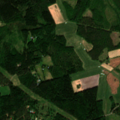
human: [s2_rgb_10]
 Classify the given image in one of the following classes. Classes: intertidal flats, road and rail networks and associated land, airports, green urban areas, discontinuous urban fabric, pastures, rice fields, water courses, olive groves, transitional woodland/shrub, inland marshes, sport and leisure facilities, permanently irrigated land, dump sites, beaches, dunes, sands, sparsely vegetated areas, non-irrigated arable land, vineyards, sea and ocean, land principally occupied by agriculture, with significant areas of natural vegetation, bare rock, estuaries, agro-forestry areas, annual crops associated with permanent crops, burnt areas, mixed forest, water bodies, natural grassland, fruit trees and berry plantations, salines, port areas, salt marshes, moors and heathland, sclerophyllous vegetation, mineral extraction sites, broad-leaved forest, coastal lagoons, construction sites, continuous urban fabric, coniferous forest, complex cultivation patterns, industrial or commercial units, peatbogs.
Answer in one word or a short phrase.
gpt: land principally occupied by agriculture, with significant areas of natural vegetation, broad-leaved forest, mixed forest